Question: I'd like to programatically change the icon I've added a red square around here:

By default this is pulled from the app settings. Is there any way to pull a different image?
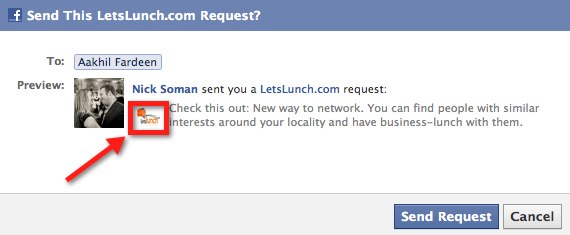
Answer: No, this is not possible. You cannot change your application icon programmatically. It is only possible via application settings.